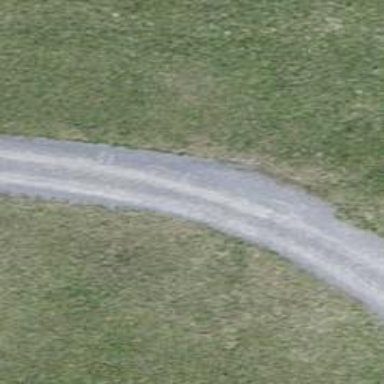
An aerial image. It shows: Track with compacted grade 2 surface.